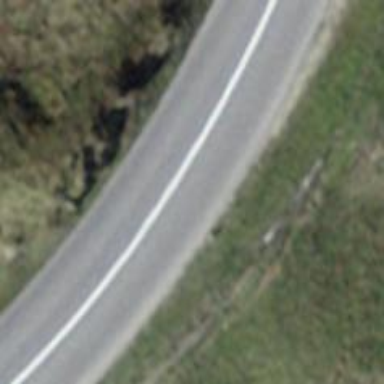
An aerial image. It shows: Asphalt road classified as primary highway.